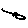
Label: car